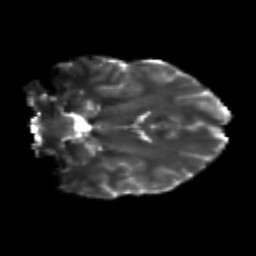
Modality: T2w
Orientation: coronal
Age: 21
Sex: male
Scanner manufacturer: siemens
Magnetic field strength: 3 T
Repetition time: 3.5 s
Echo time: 0.113 s